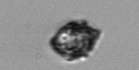
Label: Kryptoperidinium_triquetrum